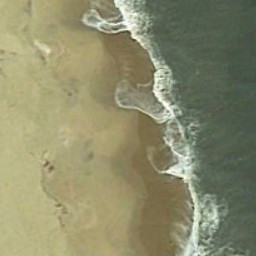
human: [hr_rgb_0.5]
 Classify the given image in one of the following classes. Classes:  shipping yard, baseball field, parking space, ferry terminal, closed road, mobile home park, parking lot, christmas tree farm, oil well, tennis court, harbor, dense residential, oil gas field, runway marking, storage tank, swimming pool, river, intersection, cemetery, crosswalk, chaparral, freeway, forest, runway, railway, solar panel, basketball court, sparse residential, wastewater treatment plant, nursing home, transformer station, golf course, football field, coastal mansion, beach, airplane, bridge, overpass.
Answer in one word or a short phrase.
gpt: beach